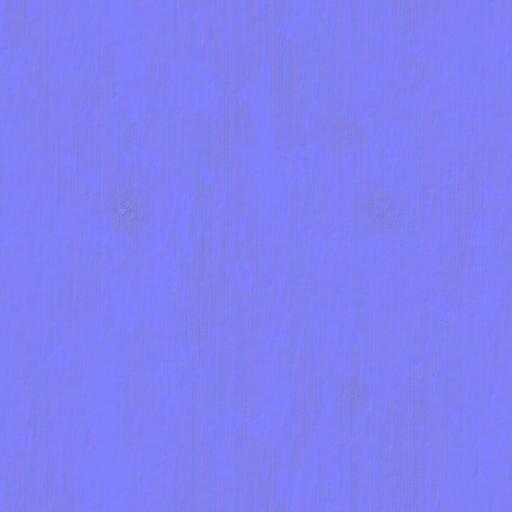
clean paint painted plaster yellow